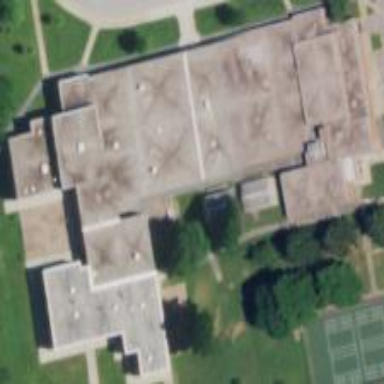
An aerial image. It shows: School building.